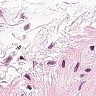
Metastatic tissue present: no